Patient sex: F
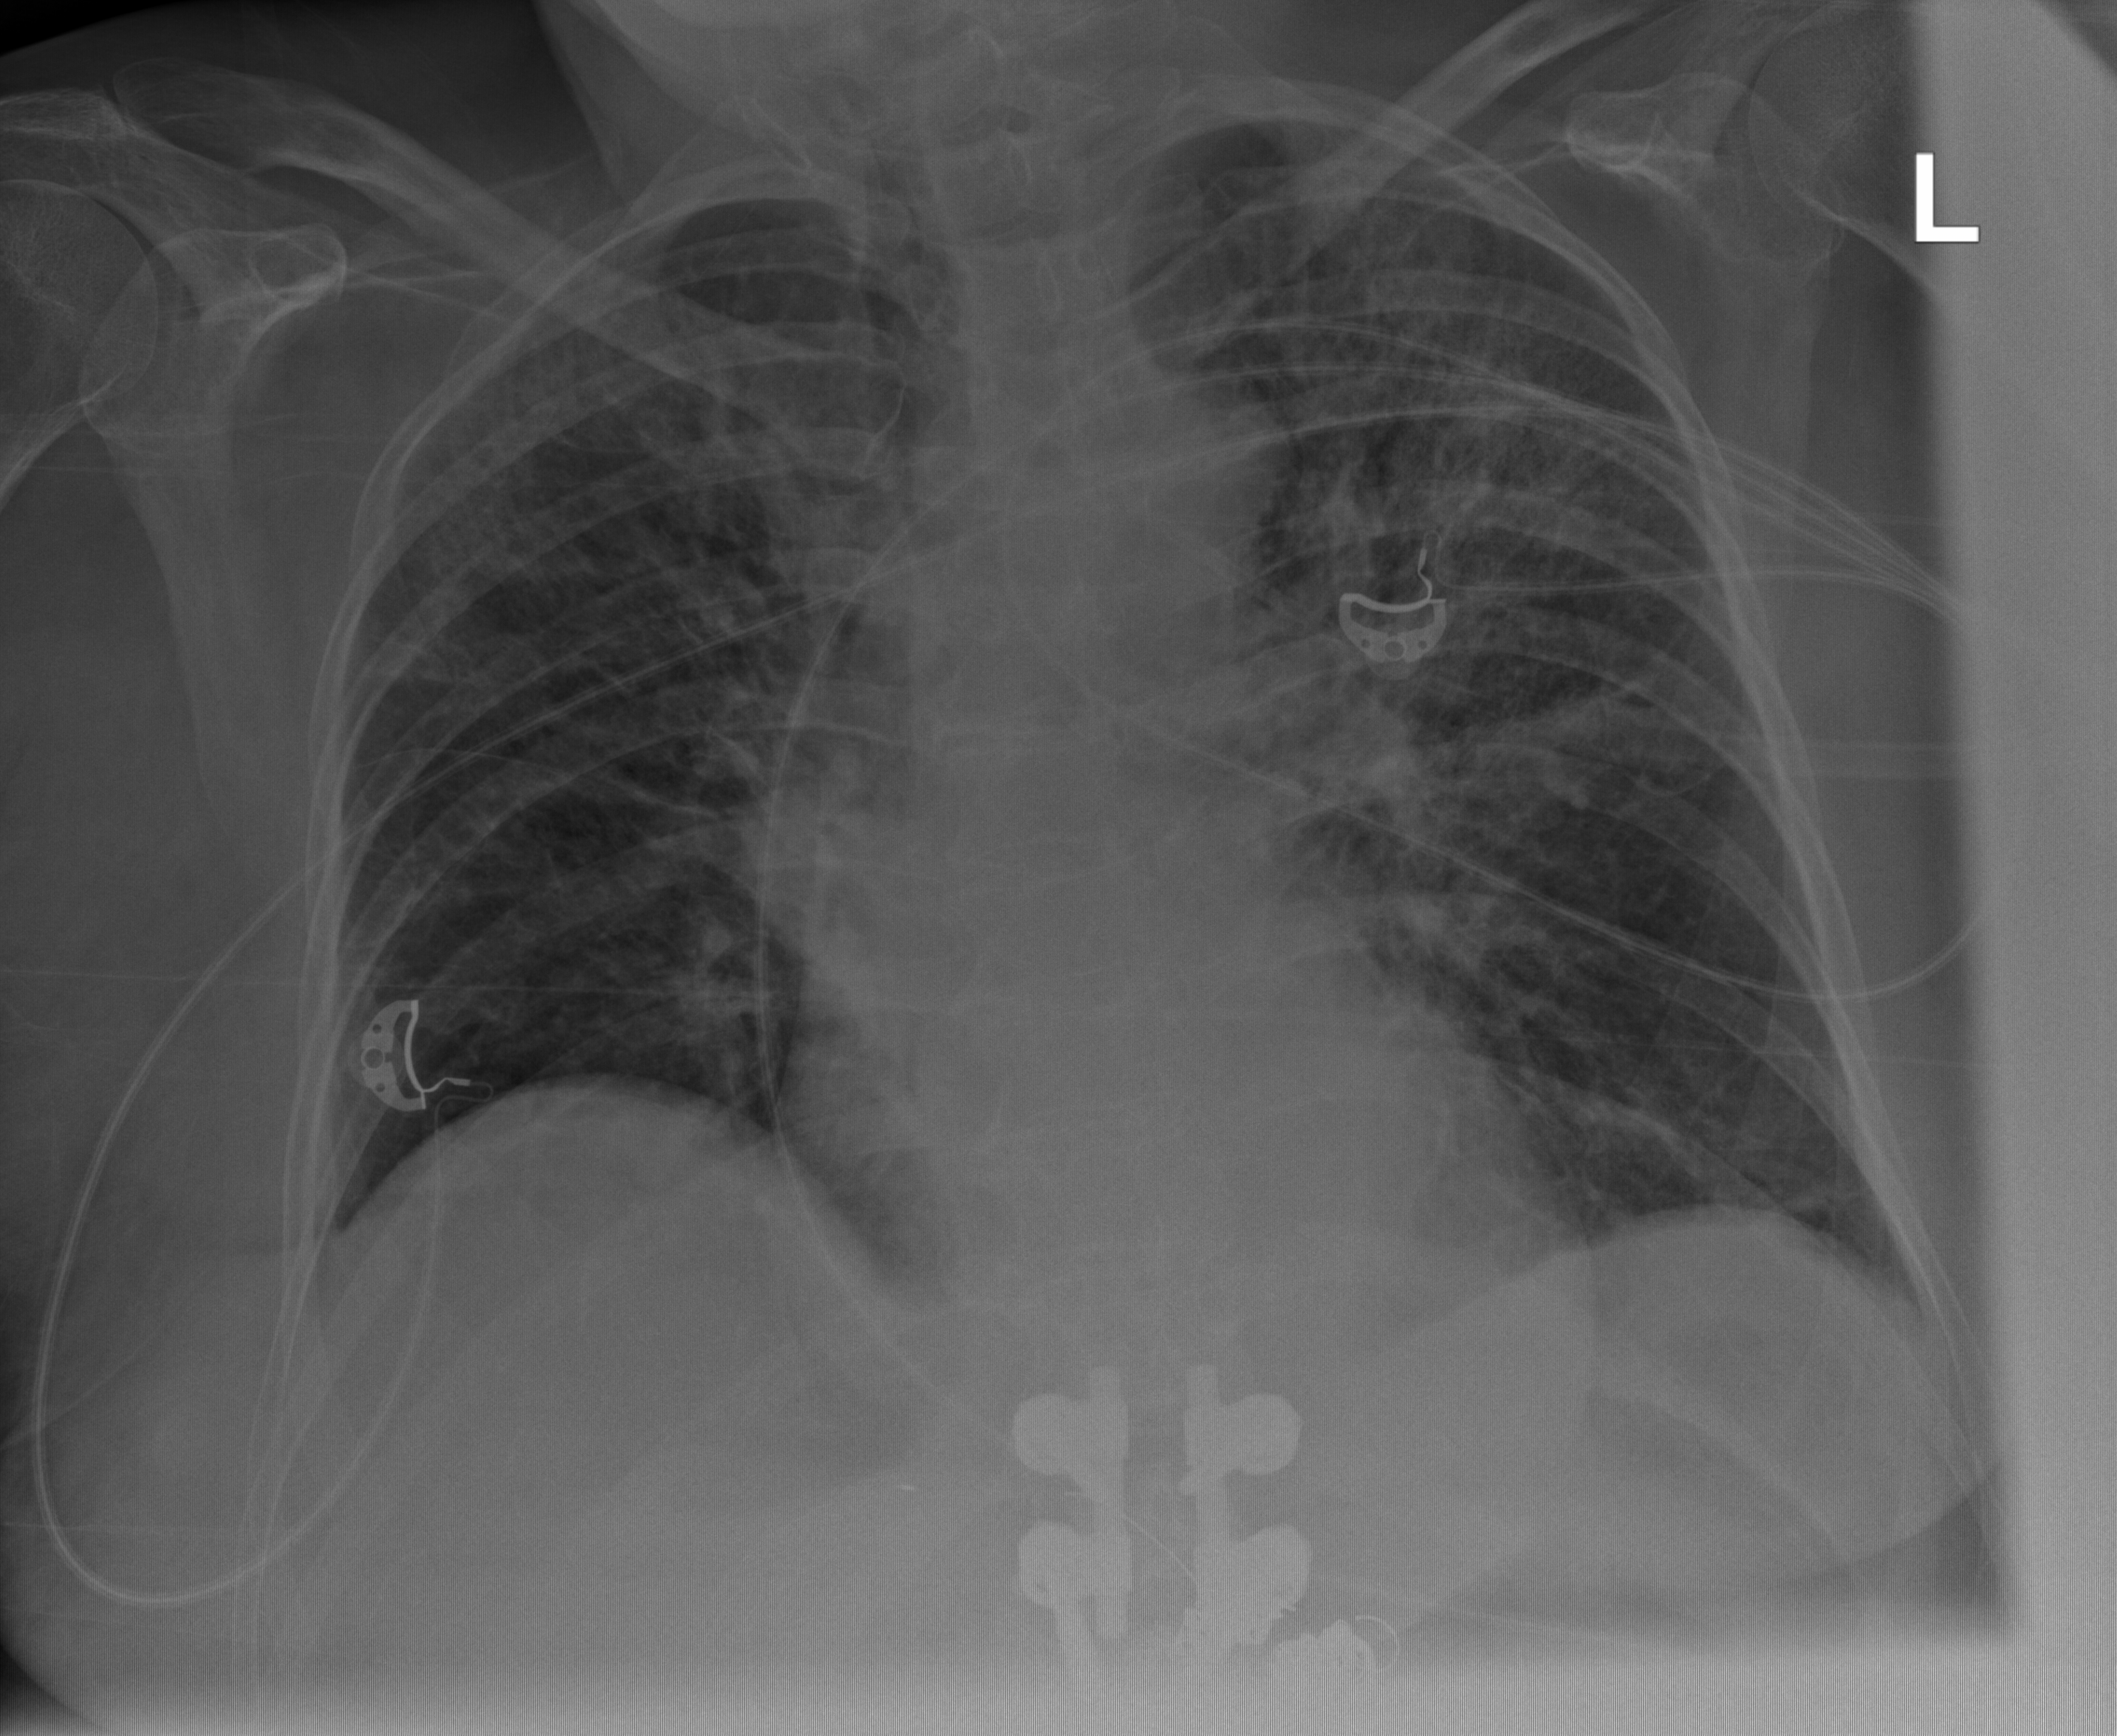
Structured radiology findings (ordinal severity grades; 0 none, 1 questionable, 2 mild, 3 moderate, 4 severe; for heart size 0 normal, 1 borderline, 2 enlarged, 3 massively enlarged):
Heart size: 0
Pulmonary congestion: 0
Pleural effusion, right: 0
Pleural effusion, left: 0
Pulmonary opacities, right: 2
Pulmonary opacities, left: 2
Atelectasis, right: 2
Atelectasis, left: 2